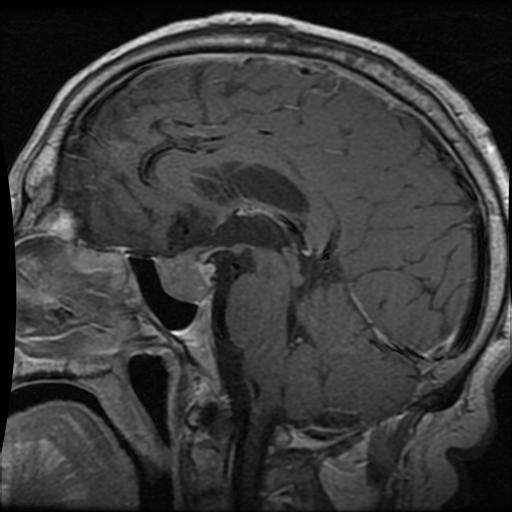
Label: pituitary